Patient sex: M
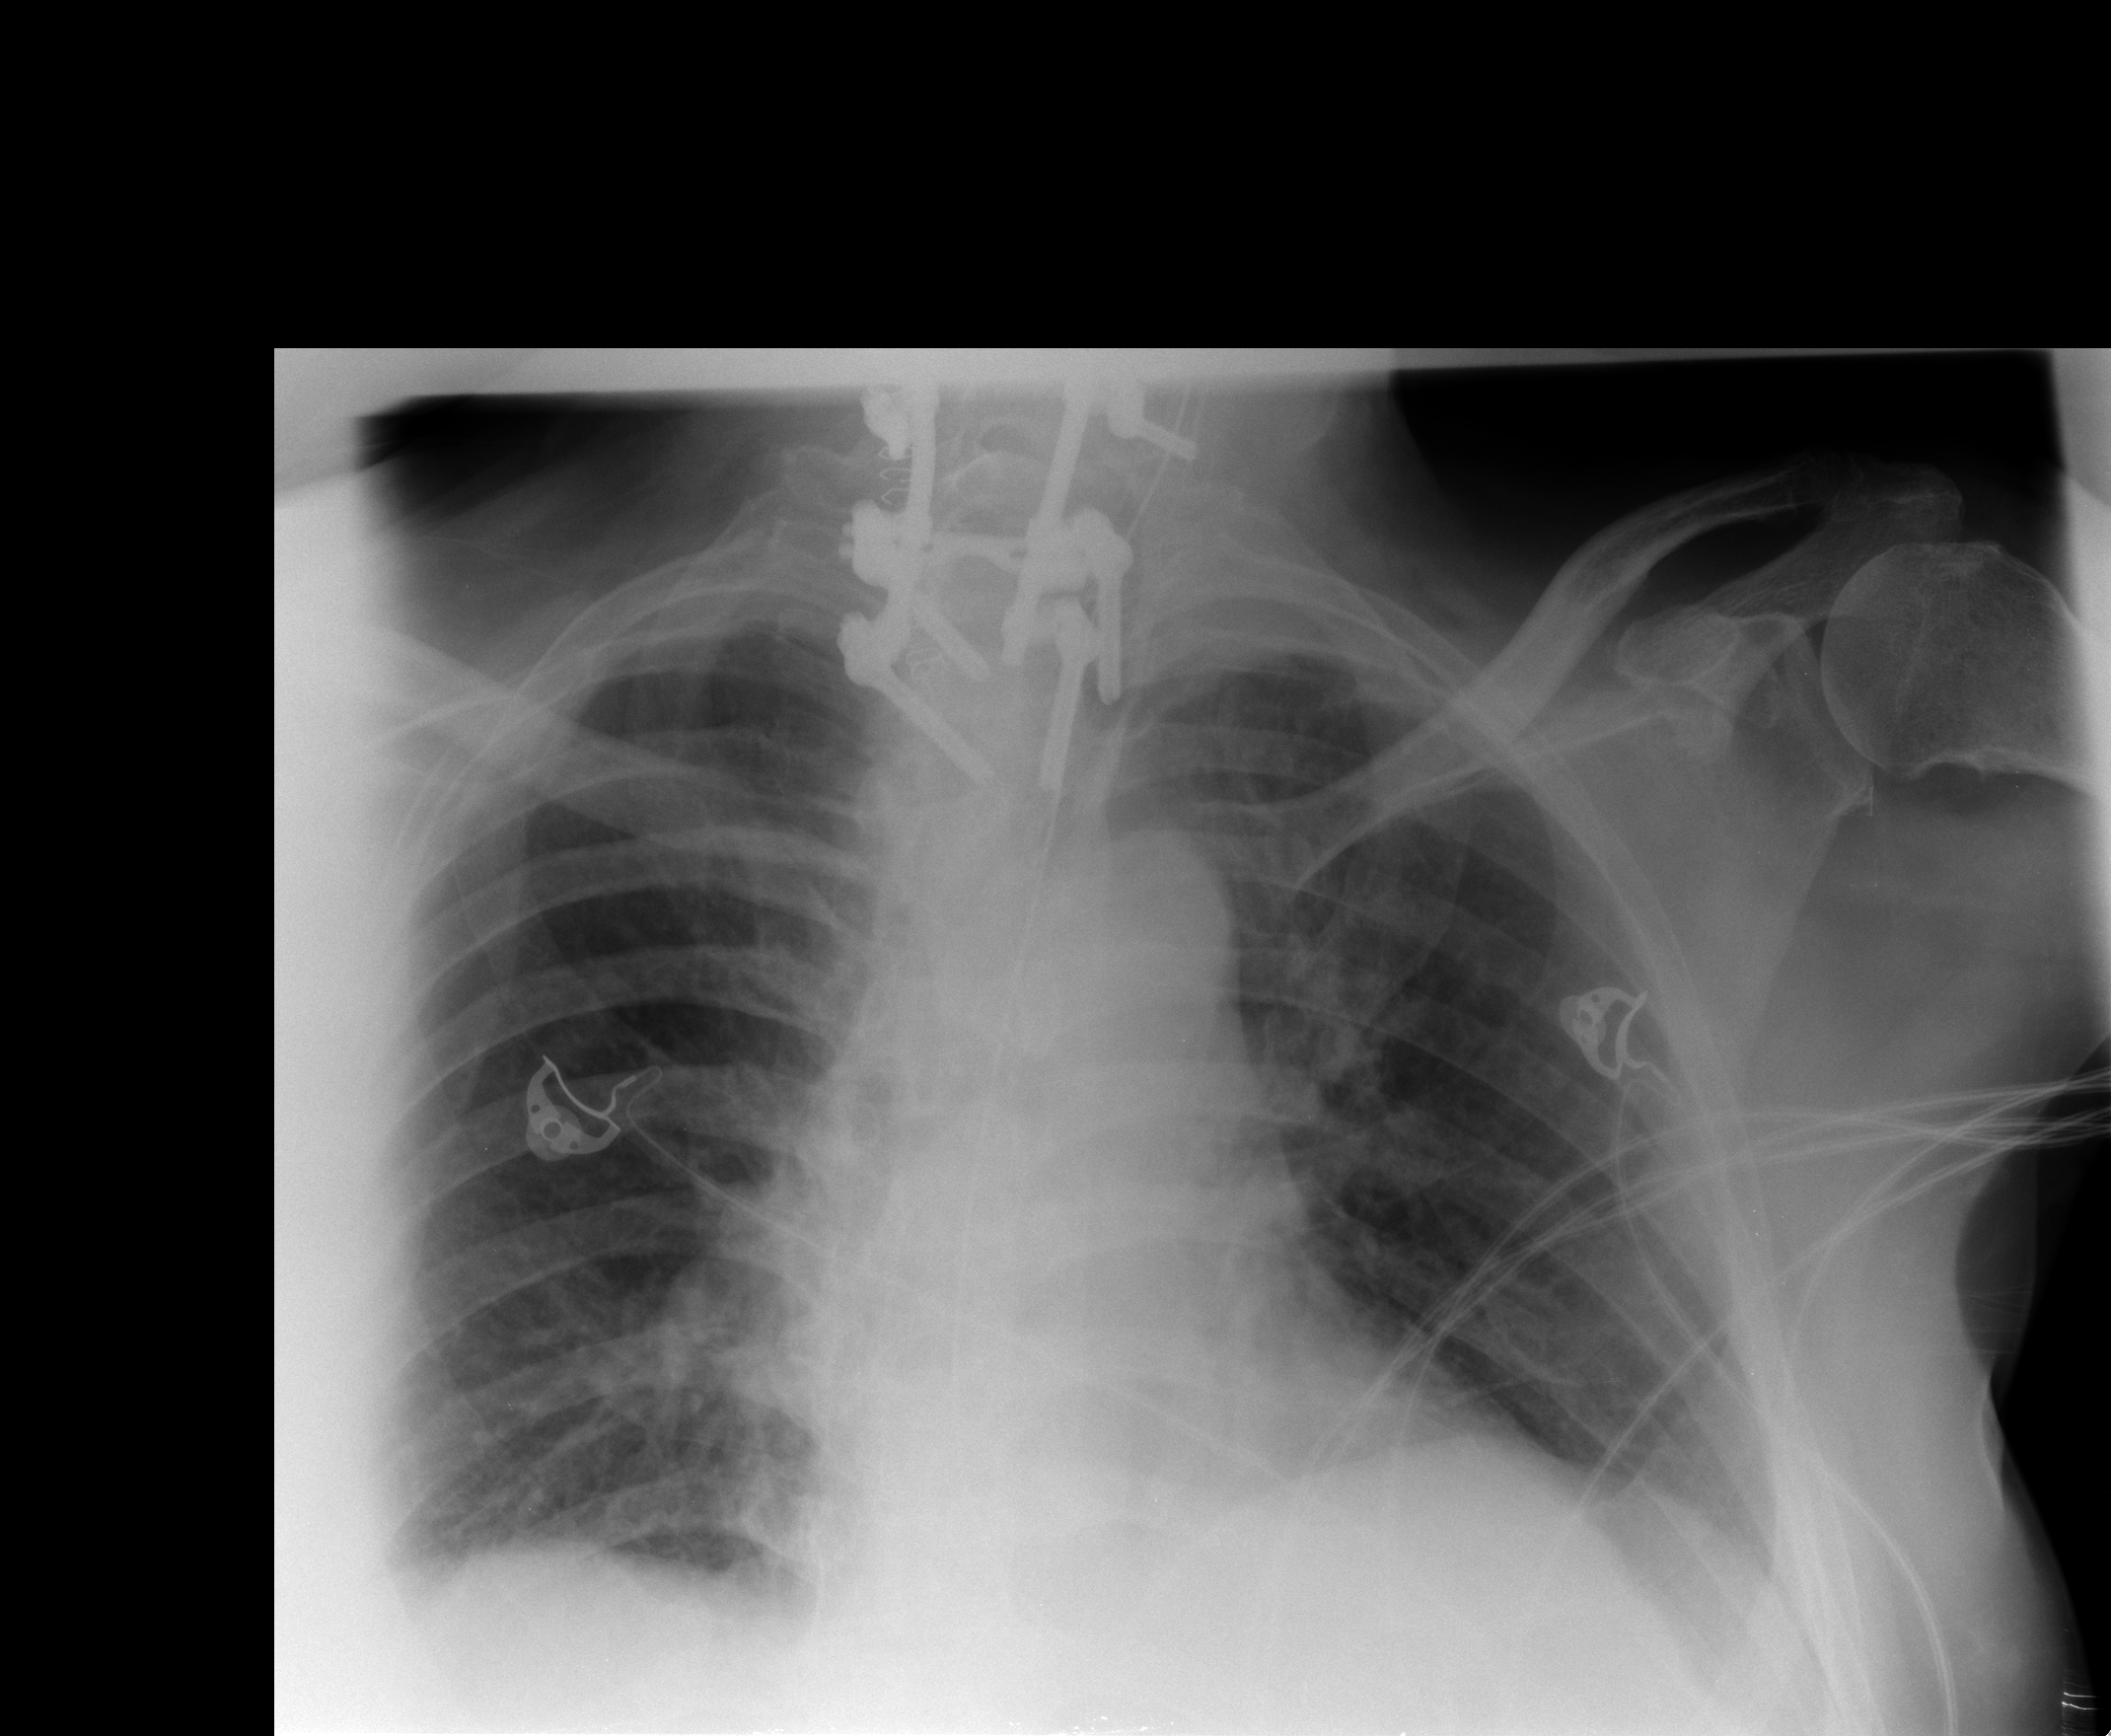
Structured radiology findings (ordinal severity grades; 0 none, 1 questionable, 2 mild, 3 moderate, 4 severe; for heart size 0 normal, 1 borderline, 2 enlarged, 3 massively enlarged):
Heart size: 0
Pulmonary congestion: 0
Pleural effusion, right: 0
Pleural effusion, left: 2
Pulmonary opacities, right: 0
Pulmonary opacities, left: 0
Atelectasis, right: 0
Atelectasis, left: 2